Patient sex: F
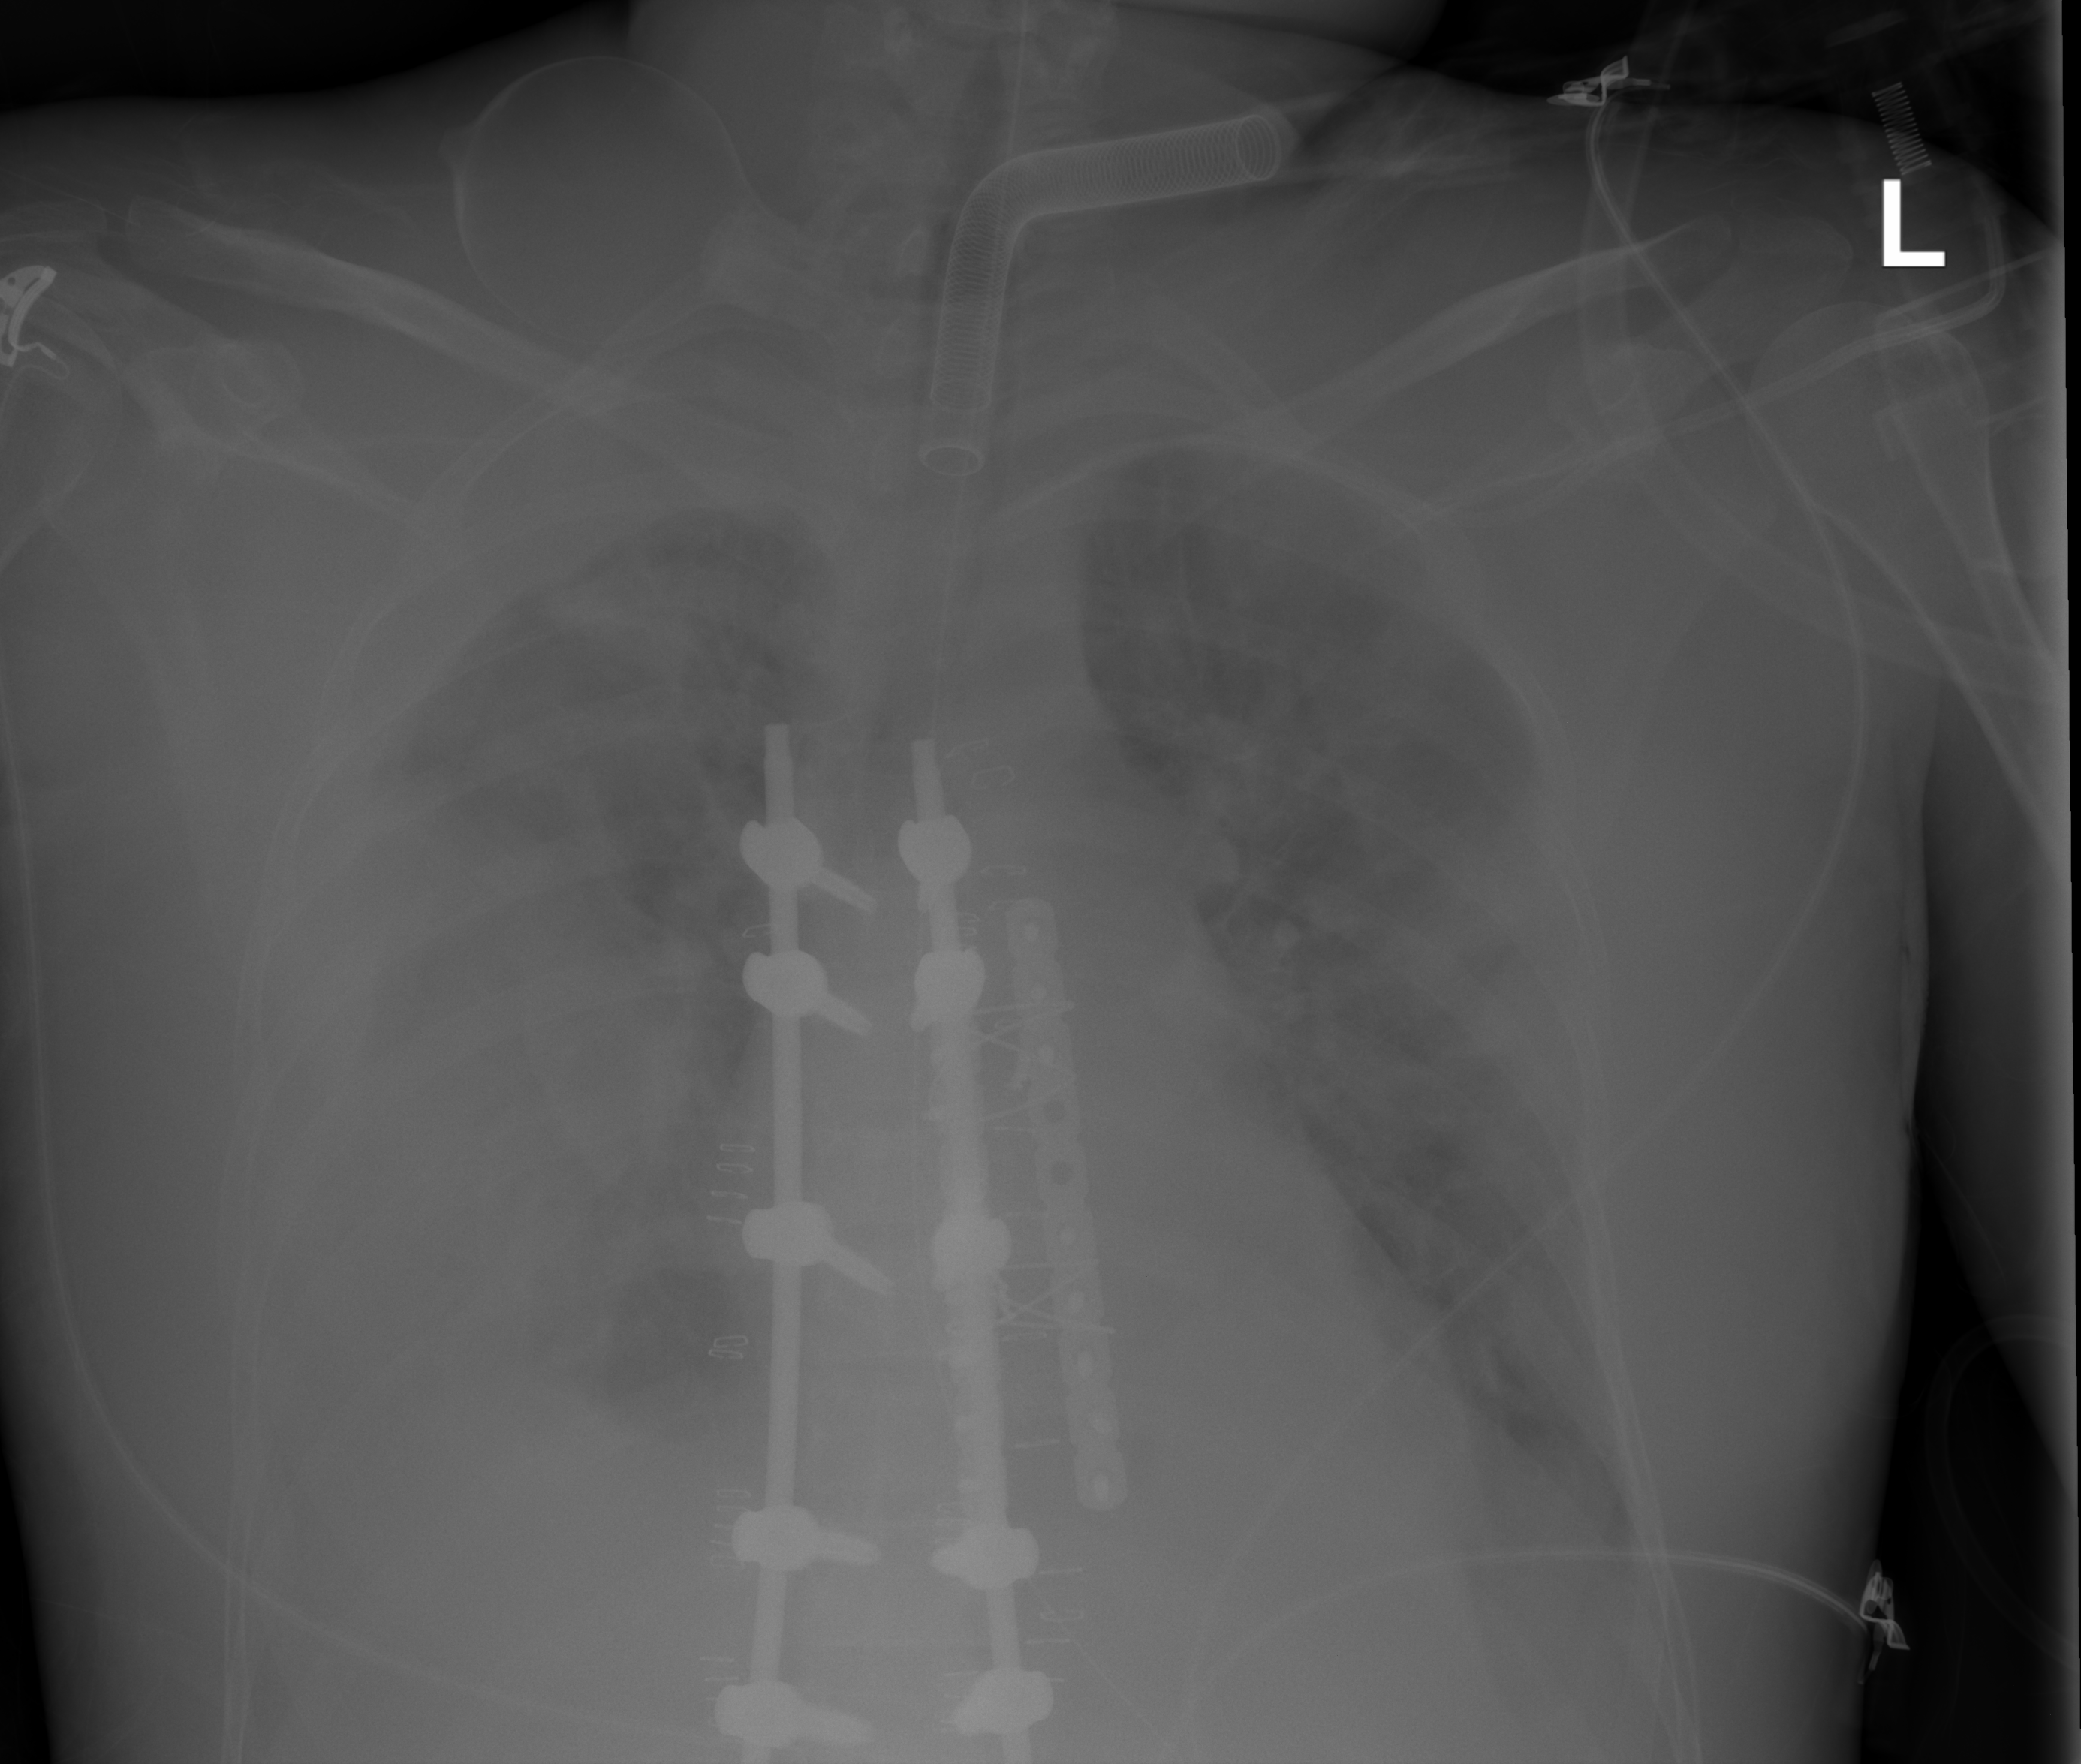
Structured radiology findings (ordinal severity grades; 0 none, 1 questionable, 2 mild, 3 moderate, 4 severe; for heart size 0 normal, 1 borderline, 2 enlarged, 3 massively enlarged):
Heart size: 0
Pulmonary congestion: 2
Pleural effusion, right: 3
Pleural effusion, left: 2
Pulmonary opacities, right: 2
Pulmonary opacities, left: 2
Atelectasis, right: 3
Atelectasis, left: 2